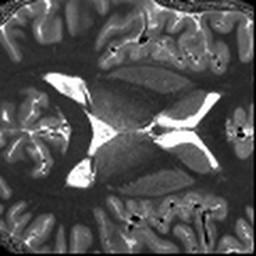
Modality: T1map
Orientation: axial
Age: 23
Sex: female